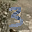
Label: 3